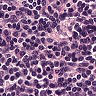
Metastatic tissue present: no